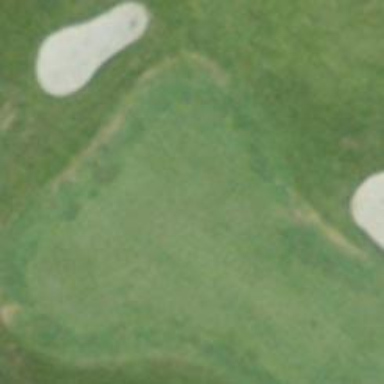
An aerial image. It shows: View of golf hole.